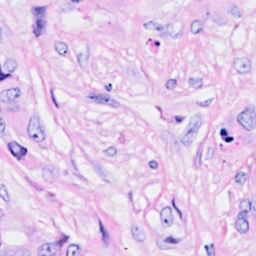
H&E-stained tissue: Breast